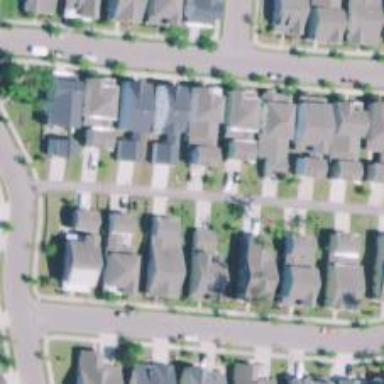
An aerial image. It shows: Alley classified as service road.